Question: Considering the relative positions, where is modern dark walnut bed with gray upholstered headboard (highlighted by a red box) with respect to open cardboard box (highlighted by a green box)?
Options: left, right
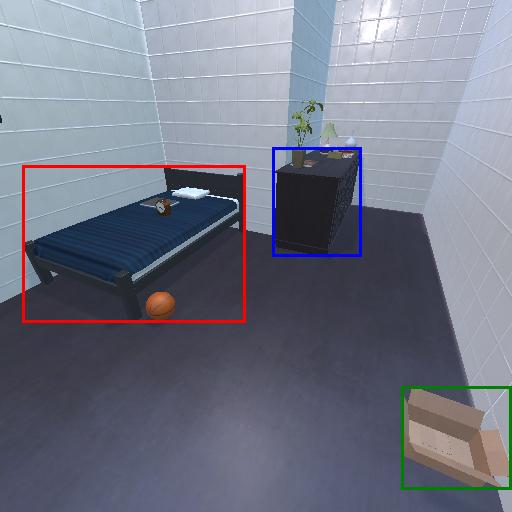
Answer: left